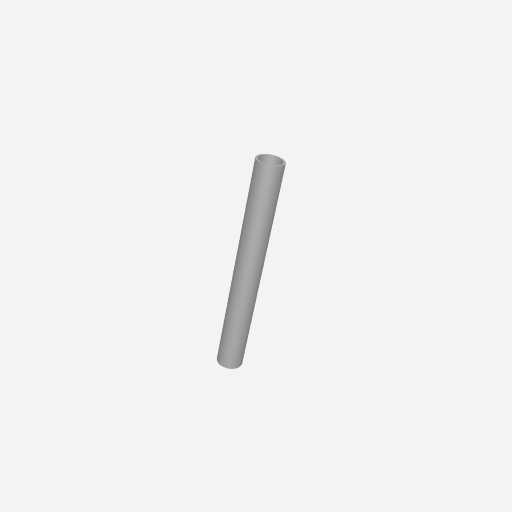
Part: AluminumTube10ID12OD100